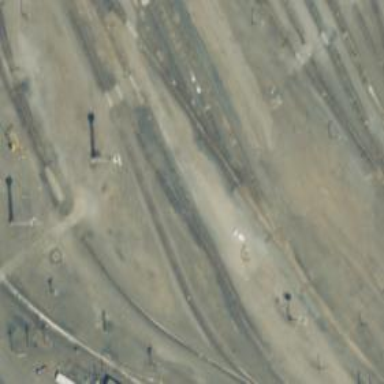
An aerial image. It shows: Railway yard used for servicing trains.